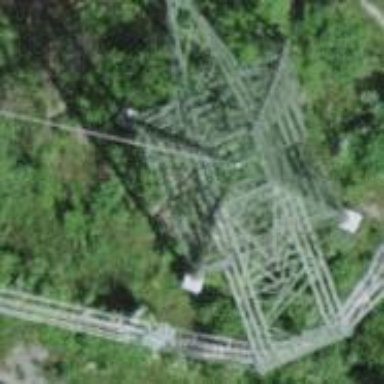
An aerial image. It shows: Three cables of power line.